Aerial crown-view tile of a tropical tree (Barro Colorado Island, Panama), acquired 20250715:
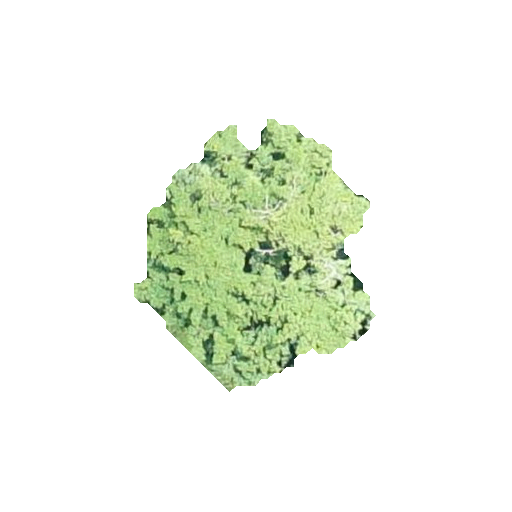
Species: Tabernaemontana arborea
GBIF accepted scientific name: Tabernaemontana arborea
Crown area: 64.041 m²